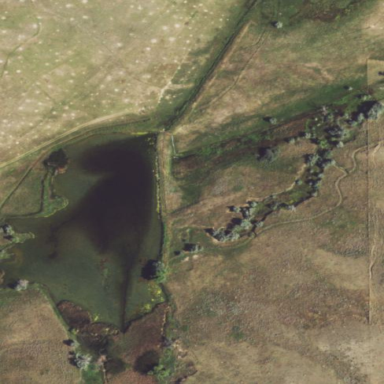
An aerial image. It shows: Reservoir.